Question: How can I use autocompletebox of messages' in wp? (Don't want like <URL>

Thanks.
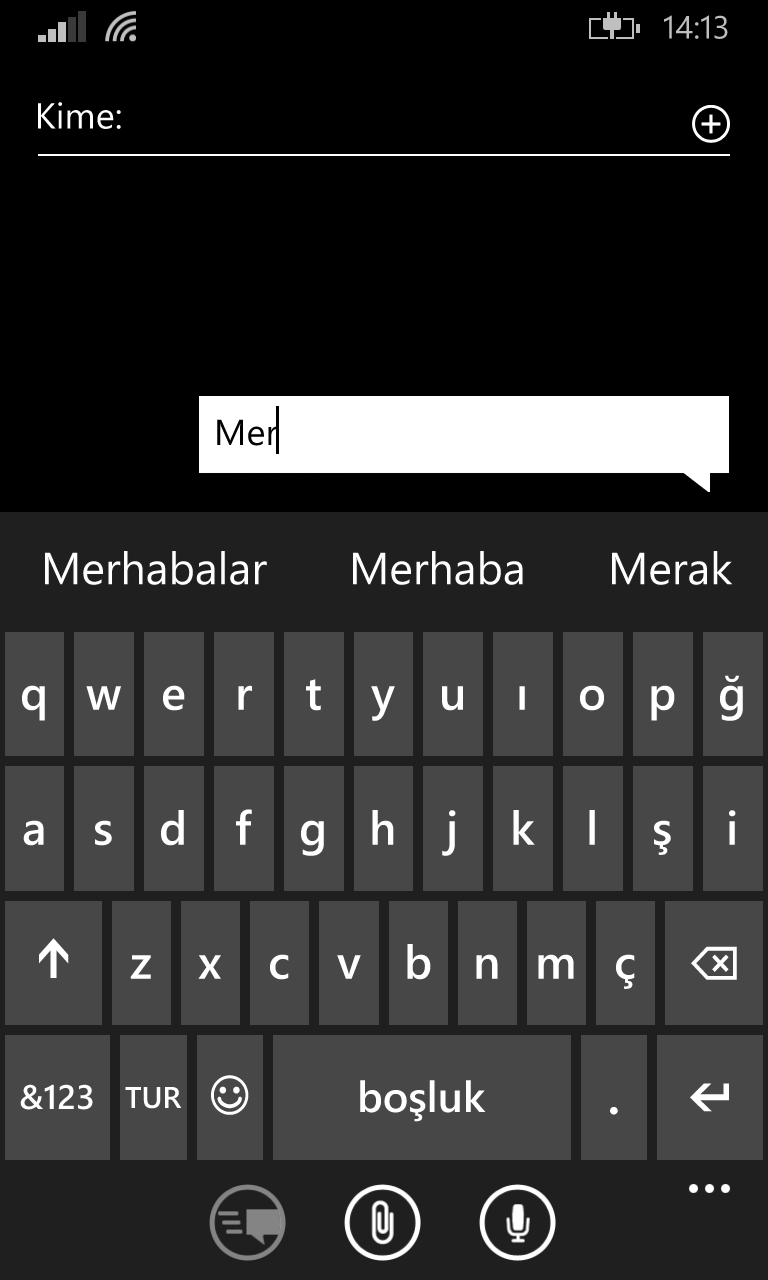
Answer: I guess in your xaml you should declare your TextBox xaml like this:
'''
<TextBox InputScope="Chat" />
'''
The 'InputScope' Property does all the magic you need.